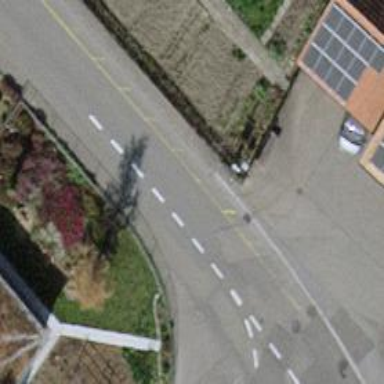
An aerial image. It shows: Bus stop with platform for public transport.